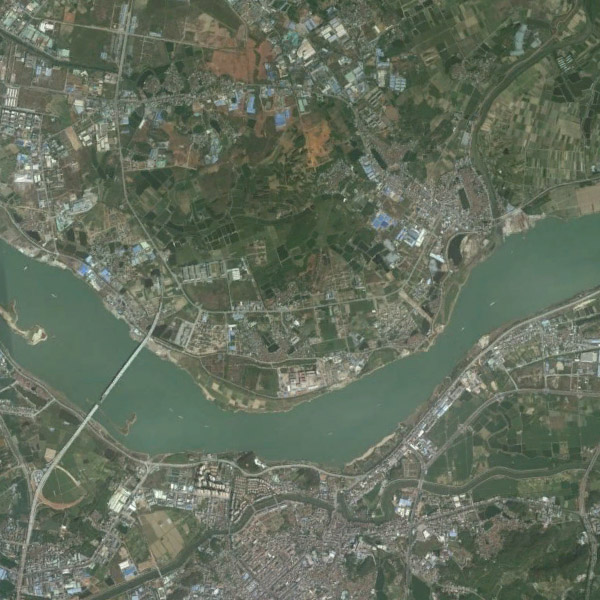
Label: River